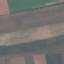
Label: AnnualCrop